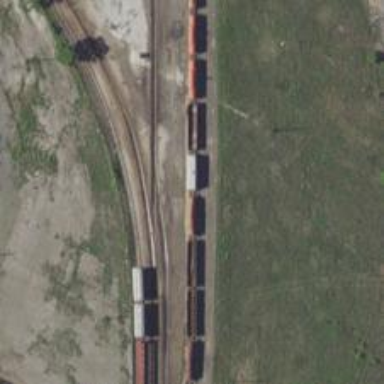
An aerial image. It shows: Railway spur service.